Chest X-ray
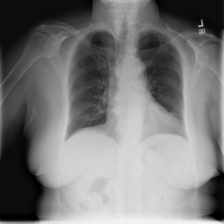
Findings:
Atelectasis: negative
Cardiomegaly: negative
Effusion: negative
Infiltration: negative
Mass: negative
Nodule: negative
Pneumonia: negative
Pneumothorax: negative
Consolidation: negative
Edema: negative
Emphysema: negative
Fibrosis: negative
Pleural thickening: negative
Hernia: negative